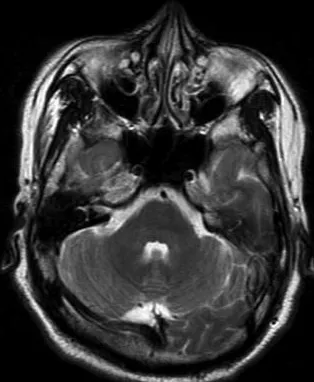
MRIs of the patient. (B) Previous cerebellar dantate nuclei region hyperintensity on T2WI has subsided (17 March 2004).
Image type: radiology (mri)